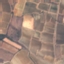
Land use / land cover class: PermanentCrop